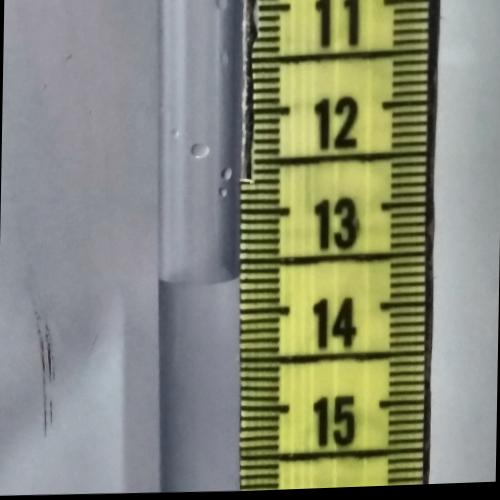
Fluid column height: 13.7 cm